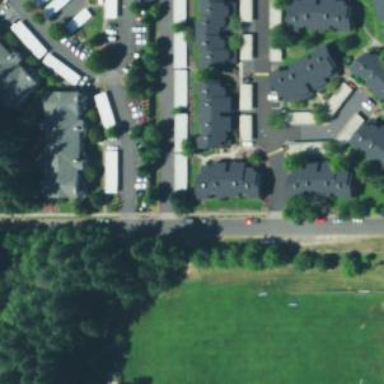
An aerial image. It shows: Residential road with sidewalk on the left side.